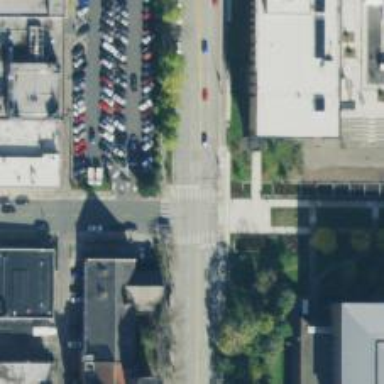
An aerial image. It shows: Secondary road with separate asphalt sidewalk.